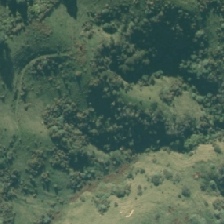
Land cover: grose_broom